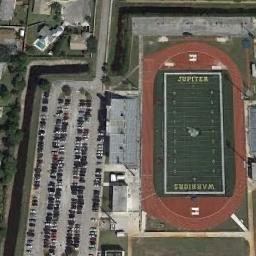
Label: ground_track_field